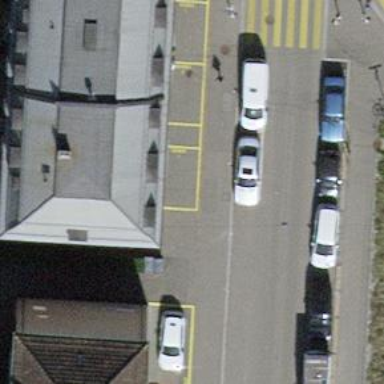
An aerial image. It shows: Unmarked crossing with traffic calming table on the road.